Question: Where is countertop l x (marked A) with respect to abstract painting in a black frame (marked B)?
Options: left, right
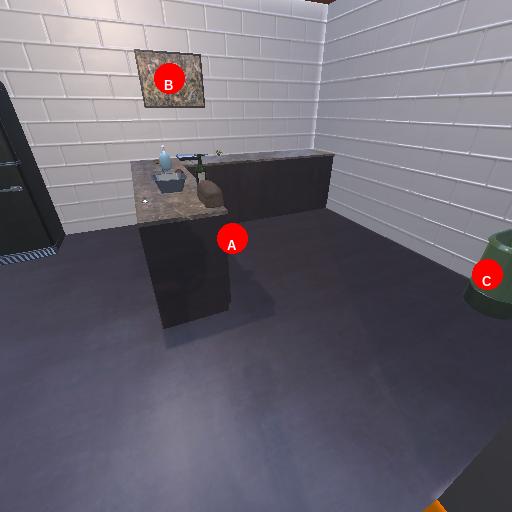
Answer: left